Question: First calling for "post method" its working fine using AFHTTPRequestOperationManager. But second time i called get method for same AFHTTPRequestOperationManager got EXC_BAD_ACCESS. Please check my below source and help how to resolve.
'''
NSString *post =[[NSString alloc] initWithFormat:@"grant_type=client_credentials"];
NSData *postData = [post dataUsingEncoding:NSASCIIStringEncoding
allowLossyConversion:YES];
NSMutableURLRequest *request = [[NSMutableURLRequest
alloc] init];
[request setURL:[NSURL URLWithString:@"https://example.com/oauth/token"]];
[request setHTTPMethod:@"POST"];
[request setValue:@"application/json" forHTTPHeaderField:@"Accept"];
[request setValue:@"application/x-www-form-urlencoded" forHTTPHeaderField:@"enctype"];
[request setValue:@"xxxxxxxxxx"] forHTTPHeaderField:@"Authorization"];
[request setValue:@"application/x-www-form-urlencoded" forHTTPHeaderField:@"Content-Type"];
[request setValue:@"application/x-www-form-urlencoded" forHTTPHeaderField:@"enctype"];
[request setHTTPBody:postData];
[request setTimeoutInterval:120];
AFHTTPRequestOperationManager *manager = [AFHTTPRequestOperationManager manager];
manager.responseSerializer = [AFHTTPResponseSerializer serializer];
manager.securityPolicy.allowInvalidCertificates = YES;
[manager.requestSerializer setTimeoutInterval:120];
[post release];
AFHTTPRequestOperation *operation2 = [[AFHTTPRequestOperation alloc] init];
operation2 = [manager HTTPRequestOperationWithRequest:request success:^(AFHTTPRequestOperation *operation, id responseObject) {
NSLog(@"JSON: %@", responseObject);
NSHTTPURLResponse *response = (NSHTTPURLResponse *)operation.response;
NSLog(@"Response: %@", operation.responseString);
NSLog(@"%ld", (long)response.statusCode);
NSData* data=[operation.responseString dataUsingEncoding:NSUTF8StringEncoding];
NSString *response1 = [[NSString alloc] initWithBytes:[data bytes] length:[data length] encoding: NSUTF8StringEncoding];
[[NSNotificationCenter defaultCenter] postNotificationName:@"check_auth_token_init" object:[[ResponseHandler instance] parseToken:response1]];
[[UIApplication sharedApplication] setNetworkActivityIndicatorVisible:NO];
} failure:^(AFHTTPRequestOperation *operation, NSError *error) {
NSLog(@"Error: %@", operation.responseString);
}];
[operation2 start];
'''
'''
NSMutableURLRequest *request = [[NSMutableURLRequest
alloc] init];
[request setURL:[NSURL URLWithString:@"https://example.com/stu/groups/"]];
[request setHTTPMethod:@"GET"];
[request setValue:@"testing" forHTTPHeaderField:@"Authorization"];
[request setValue:@"application/json" forHTTPHeaderField:@"Accept"];
[request setValue:@"application/x-www-form-urlencoded" forHTTPHeaderField:@"Content-Type"];
//Here i tried to internalize "AFHTTPRequestOperationManager" but im getting EXC_BAD_ACCESS Please check attached screen shots
AFHTTPRequestOperationManager *manager = [[AFHTTPRequestOperationManager alloc] init];
manager.securityPolicy.allowInvalidCertificates = YES;
// Configure Request Operation Manager
[manager setResponseSerializer:[AFJSONResponseSerializer serializer]];
// Send Request
AFHTTPRequestOperation *operation = [manager HTTPRequestOperationWithRequest:request success:^(AFHTTPRequestOperation *operation, id responseObject) {
NSLog(@"JSON: %@", responseObject);
} failure:^(AFHTTPRequestOperation *operation, NSError *error) {
NSLog(@"Error: %@", operation.responseString);
}];
[operation start];
'''

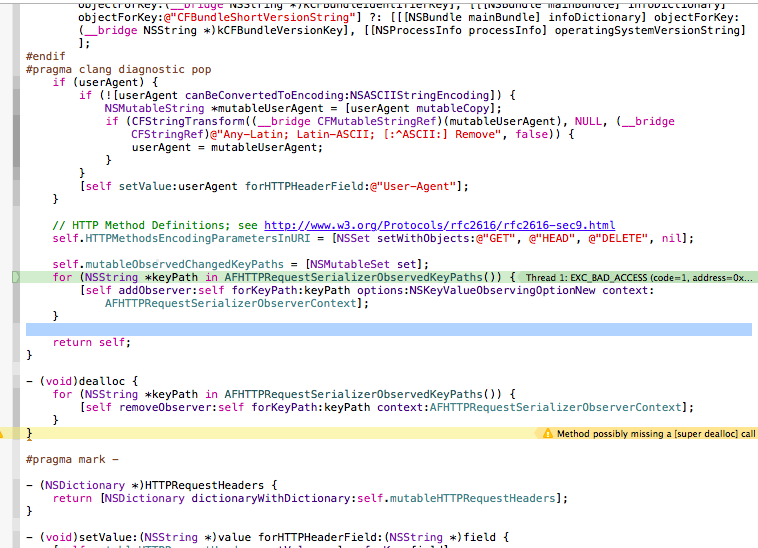
Answer: The warning "Method possibly missing a '[super dealloc]' call" suggests that you're compiling AFNetworking without ARC, which would explain why objects are being prematurely deallocated.
Please follow the installation instructions provided in the AFNetworking README to ensure that everything is configured correctly.